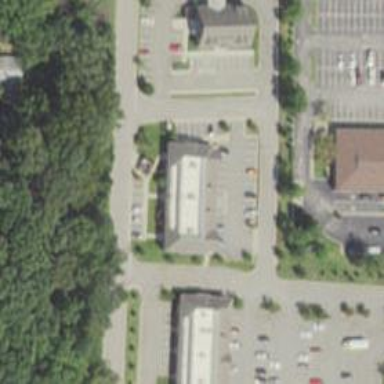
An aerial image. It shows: Fitness centre on leisure land.